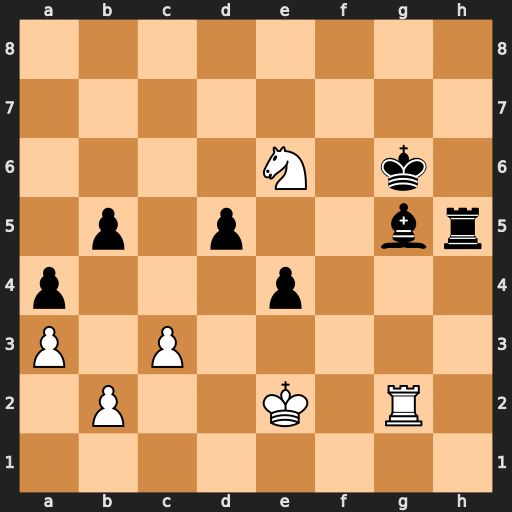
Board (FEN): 8/8/4N1k1/1p1p2br/p3p3/P1P5/1P2K1R1/8
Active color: w
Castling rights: -
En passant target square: -
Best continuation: Nf4+ Kh6 Nxh5